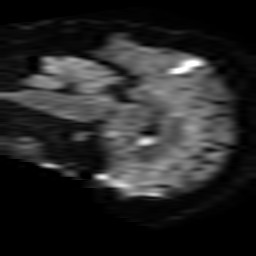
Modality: TRACE
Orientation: sagittal
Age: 52
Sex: male
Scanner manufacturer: philips
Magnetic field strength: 3 T
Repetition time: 3.794 s
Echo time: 0.06119 s